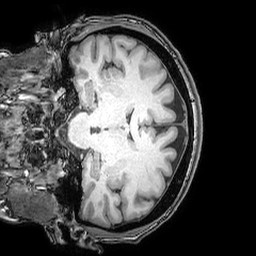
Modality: T1w
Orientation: coronal
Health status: ill
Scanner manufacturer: philips
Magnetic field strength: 3 T
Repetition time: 0.007 s
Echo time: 0.0035 s